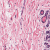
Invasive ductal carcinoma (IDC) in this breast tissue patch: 0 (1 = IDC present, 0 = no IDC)